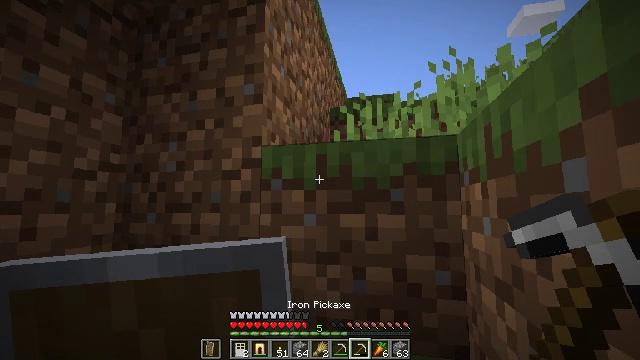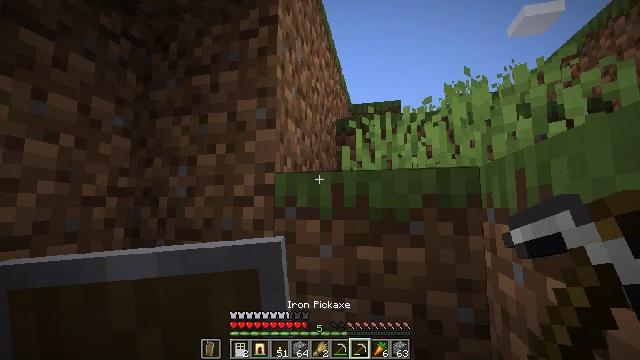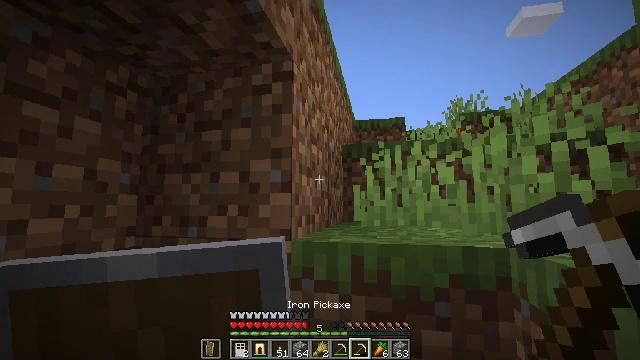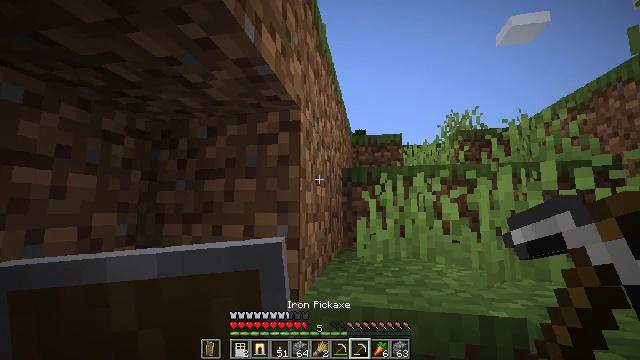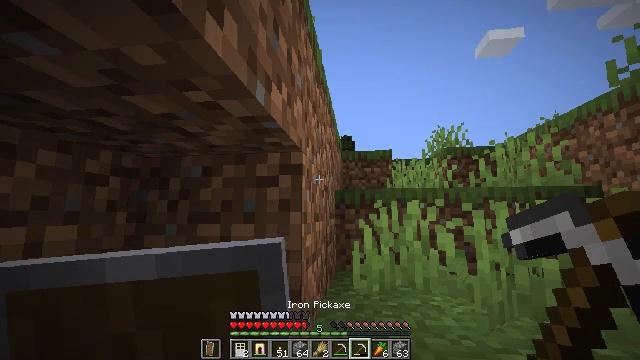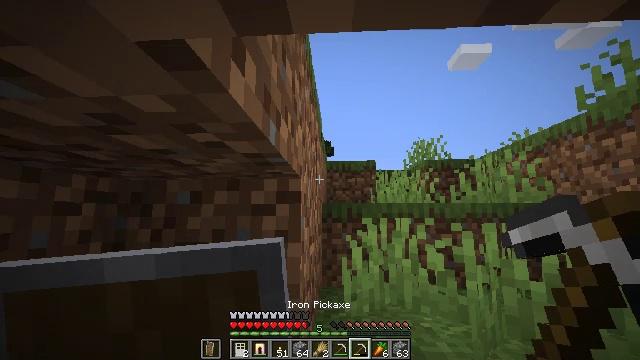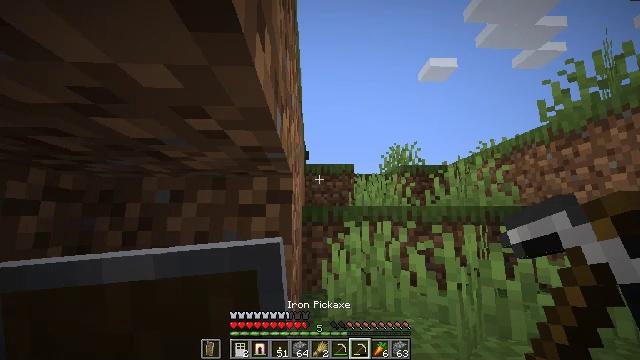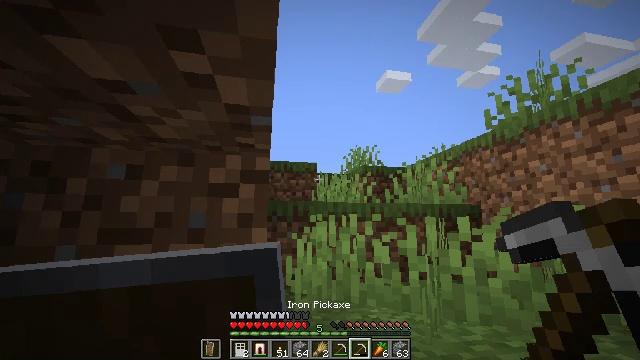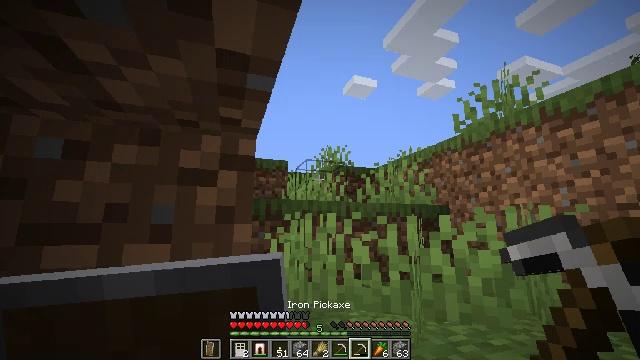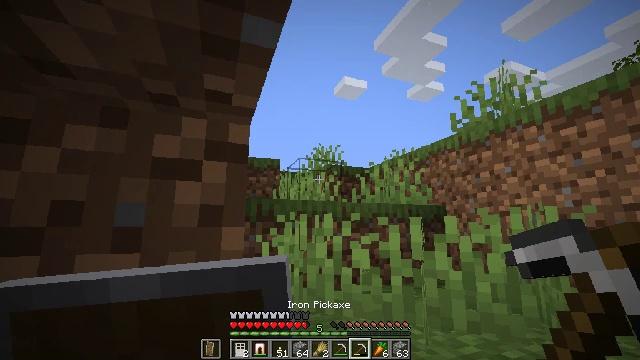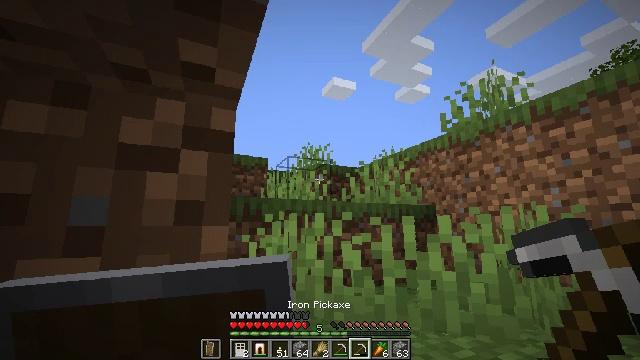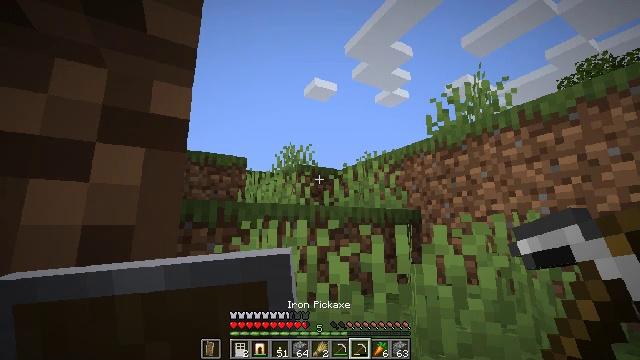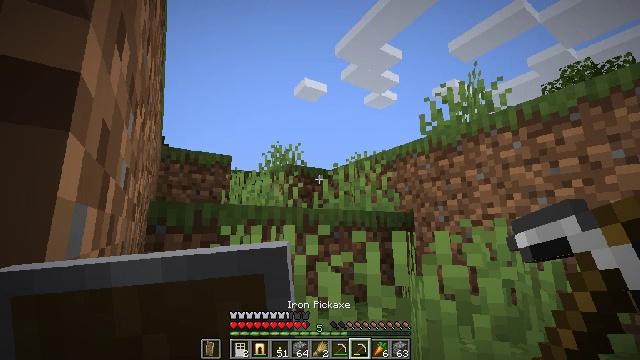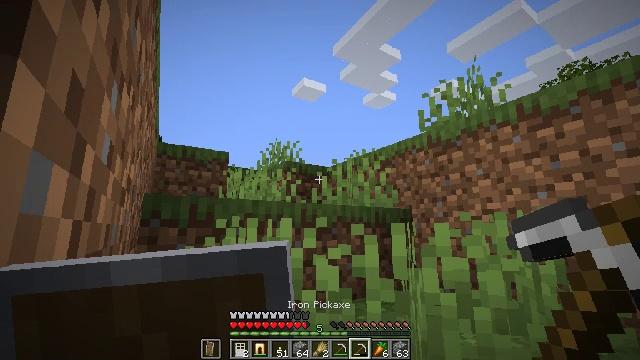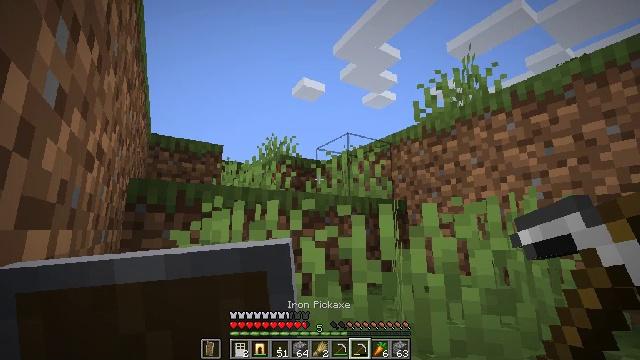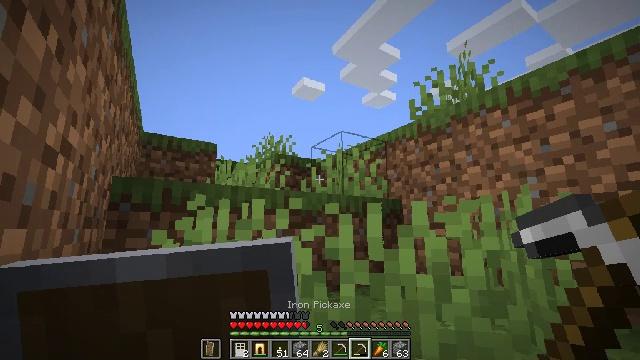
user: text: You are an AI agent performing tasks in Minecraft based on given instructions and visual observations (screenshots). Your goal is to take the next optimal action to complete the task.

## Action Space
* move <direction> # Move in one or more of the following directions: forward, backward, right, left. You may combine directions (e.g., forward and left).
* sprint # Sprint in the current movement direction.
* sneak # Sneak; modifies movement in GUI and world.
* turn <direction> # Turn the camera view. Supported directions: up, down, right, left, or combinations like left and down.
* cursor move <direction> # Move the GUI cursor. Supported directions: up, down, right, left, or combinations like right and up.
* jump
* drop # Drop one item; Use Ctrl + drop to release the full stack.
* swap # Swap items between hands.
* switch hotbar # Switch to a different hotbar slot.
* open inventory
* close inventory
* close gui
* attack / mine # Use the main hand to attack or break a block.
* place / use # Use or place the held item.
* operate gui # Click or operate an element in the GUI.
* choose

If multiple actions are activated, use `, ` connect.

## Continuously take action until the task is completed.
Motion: motion action
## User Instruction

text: Mine the white bed.
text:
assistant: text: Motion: move forward and move left, jump
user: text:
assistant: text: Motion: move forward and move left, jump
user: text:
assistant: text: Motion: move forward and move left, turn right, jump
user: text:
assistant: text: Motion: move forward and move left, turn right and up, jump
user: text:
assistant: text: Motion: move forward, turn right, jump
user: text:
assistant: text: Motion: move forward, turn right, jump
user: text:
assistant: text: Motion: move forward, turn right, jump
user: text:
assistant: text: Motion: move forward, turn right, jump
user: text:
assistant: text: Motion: move forward, turn right, jump
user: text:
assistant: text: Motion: move forward, turn right, jump
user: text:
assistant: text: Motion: move forward, turn right, jump
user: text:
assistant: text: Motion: move forward, turn right, jump
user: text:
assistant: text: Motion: move forward, jump
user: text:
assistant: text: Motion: move forward, jump
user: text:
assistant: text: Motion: move forward, jump
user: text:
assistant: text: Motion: move forward, jump
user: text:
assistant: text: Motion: move forward, jump
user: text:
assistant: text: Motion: move forward, turn right, jump
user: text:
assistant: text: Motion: move forward, turn right, jump
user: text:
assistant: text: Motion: move forward, jump
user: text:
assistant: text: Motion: move forward, jump
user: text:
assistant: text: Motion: move forward, jump
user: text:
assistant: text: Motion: move forward, jump
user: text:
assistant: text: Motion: move forward, jump
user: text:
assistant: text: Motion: move forward, jump
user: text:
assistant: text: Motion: move forward, jump
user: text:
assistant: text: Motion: move forward, jump
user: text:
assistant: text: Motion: move forward, turn left, jump
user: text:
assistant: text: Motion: move forward, turn left and down, jump
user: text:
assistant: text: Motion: move forward, turn left and down, jump